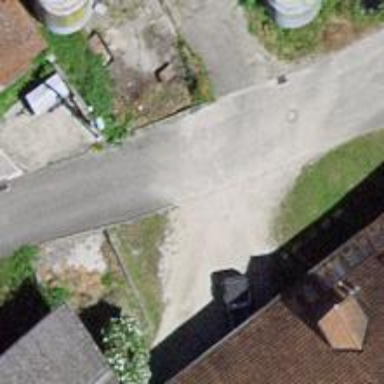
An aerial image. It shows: Paved residential road.